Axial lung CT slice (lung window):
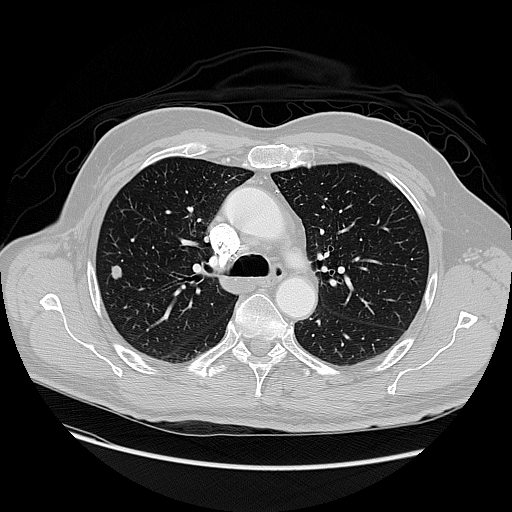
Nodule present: yes
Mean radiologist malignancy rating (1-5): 3.5